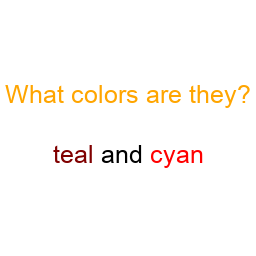
Color: maroon, red
Color name shown: teal, cyan
Background color: white
Question text color: orange